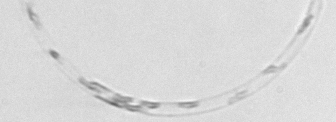
Label: Guinardia_striata